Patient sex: M
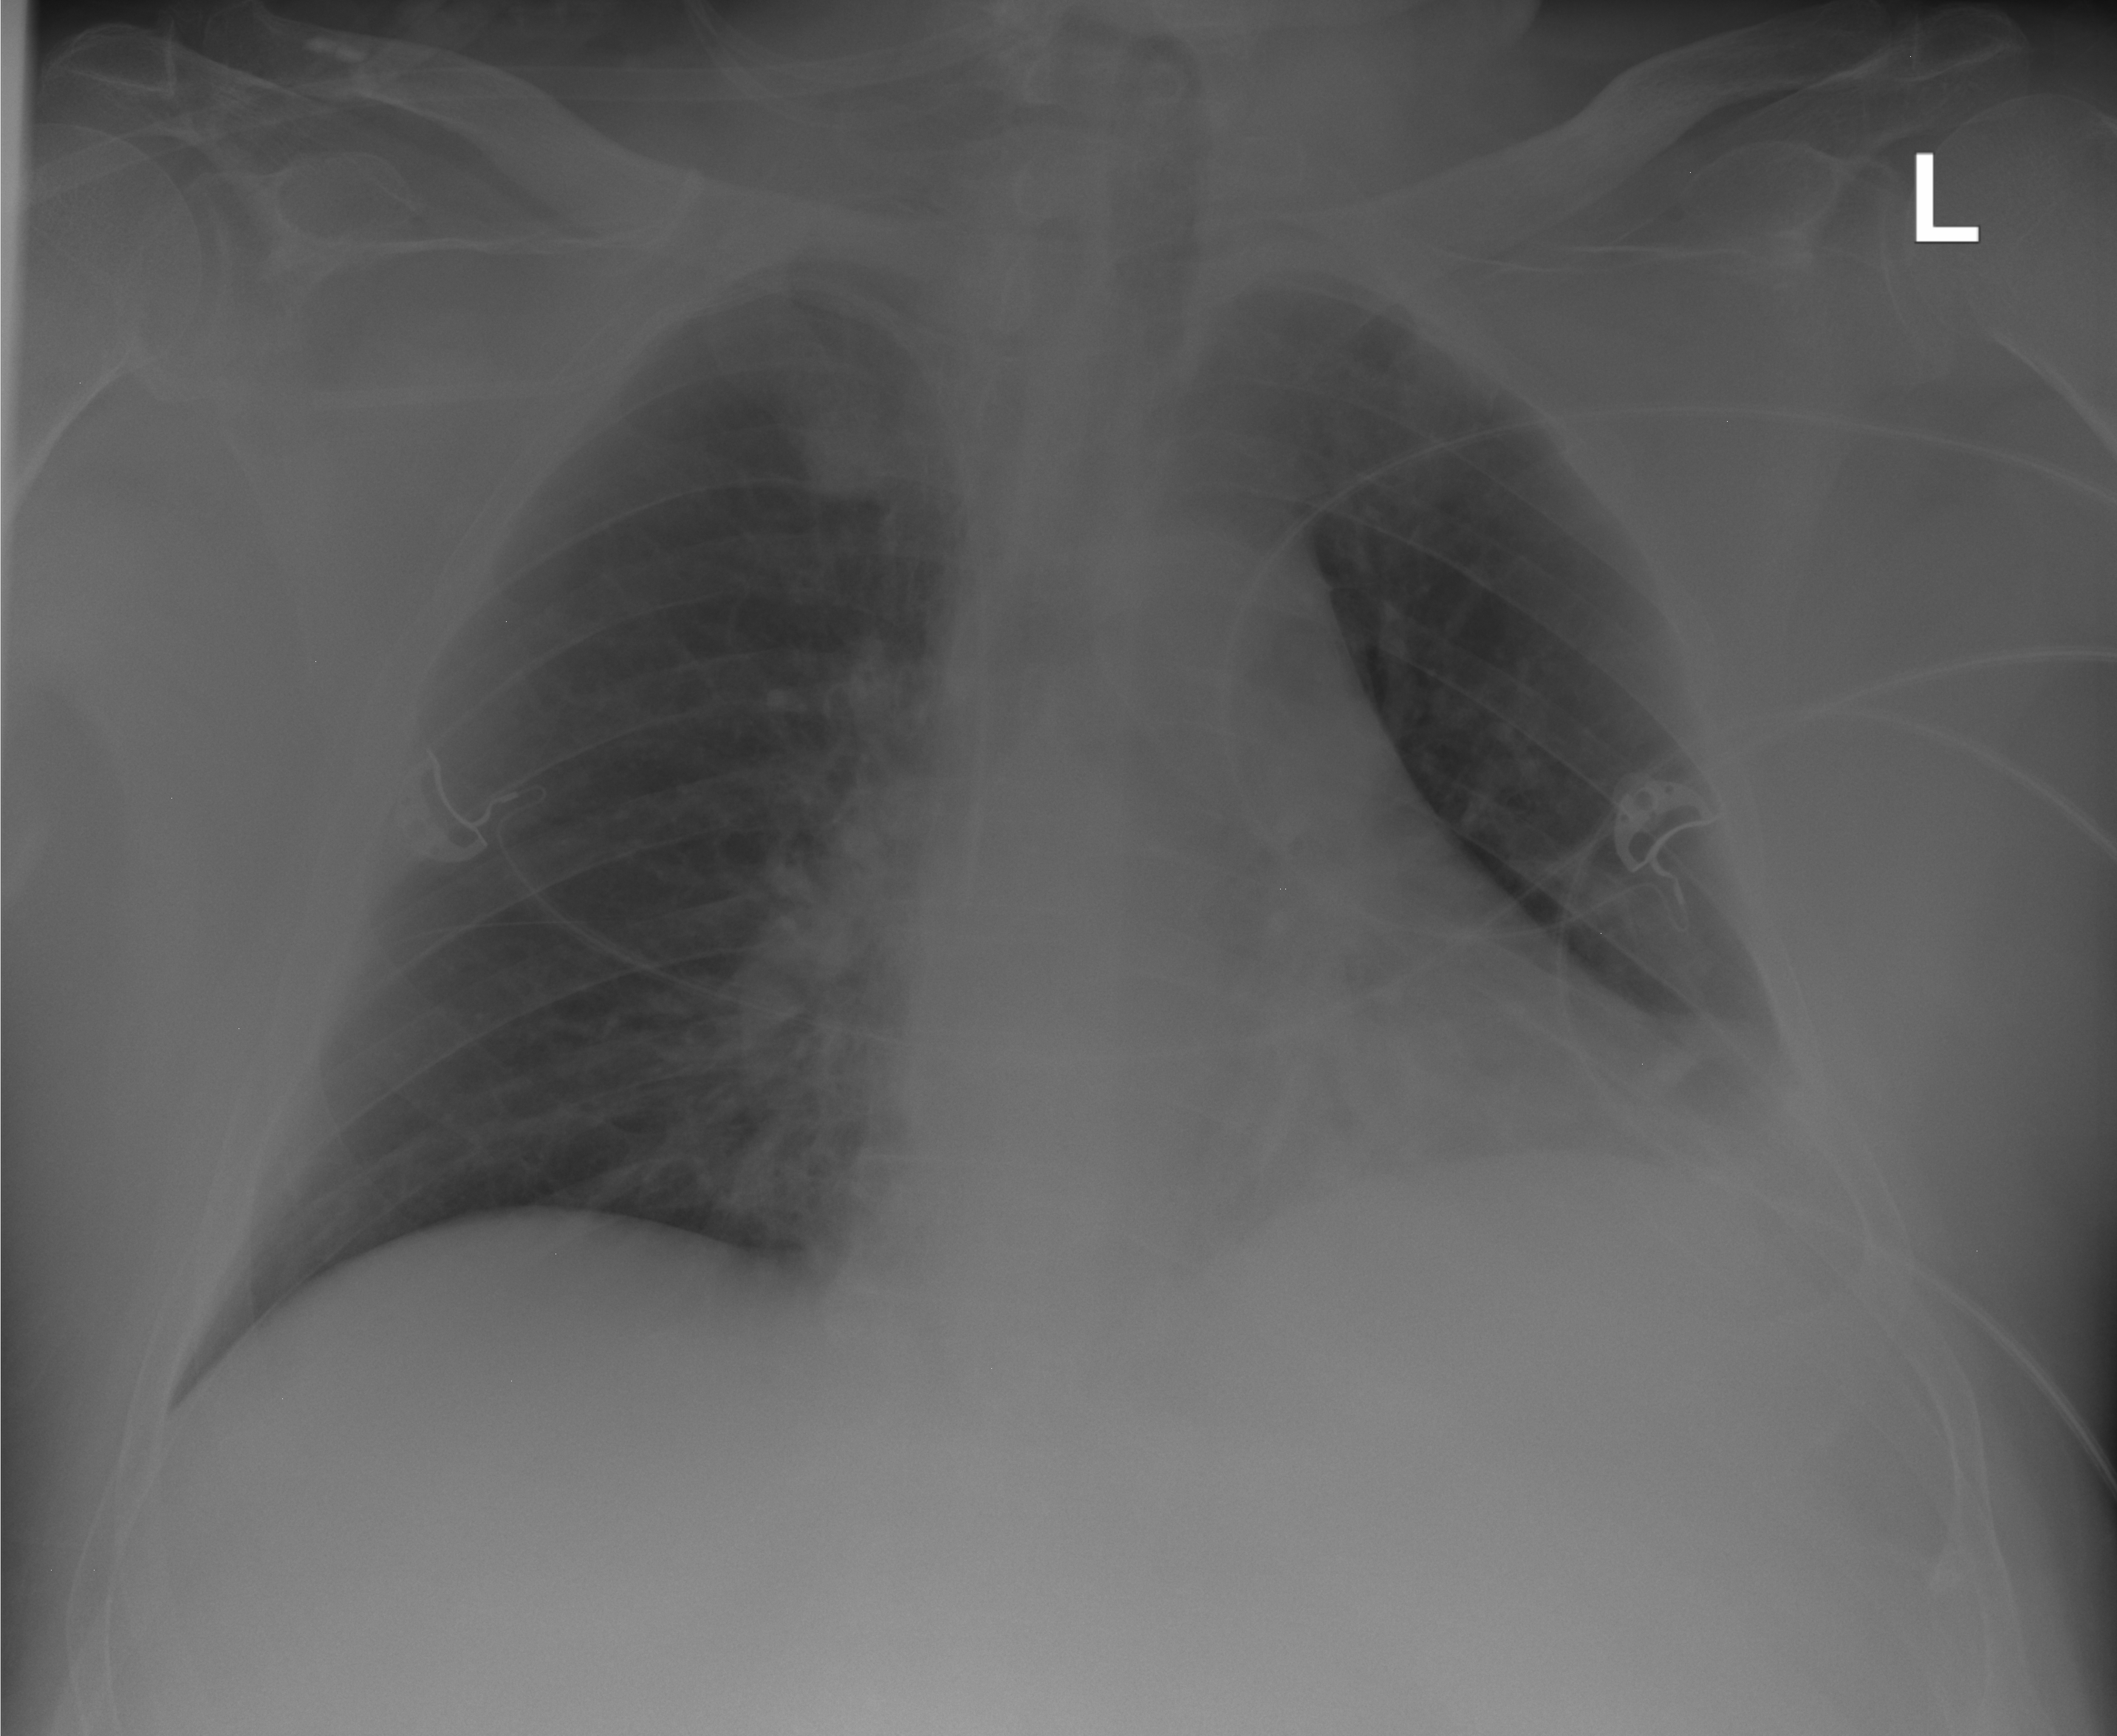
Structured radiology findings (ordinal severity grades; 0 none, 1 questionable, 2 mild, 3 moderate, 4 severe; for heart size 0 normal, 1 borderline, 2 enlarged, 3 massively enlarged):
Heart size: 2
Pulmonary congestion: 0
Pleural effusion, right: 0
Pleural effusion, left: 0
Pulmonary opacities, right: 0
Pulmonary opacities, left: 0
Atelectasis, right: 0
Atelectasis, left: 2